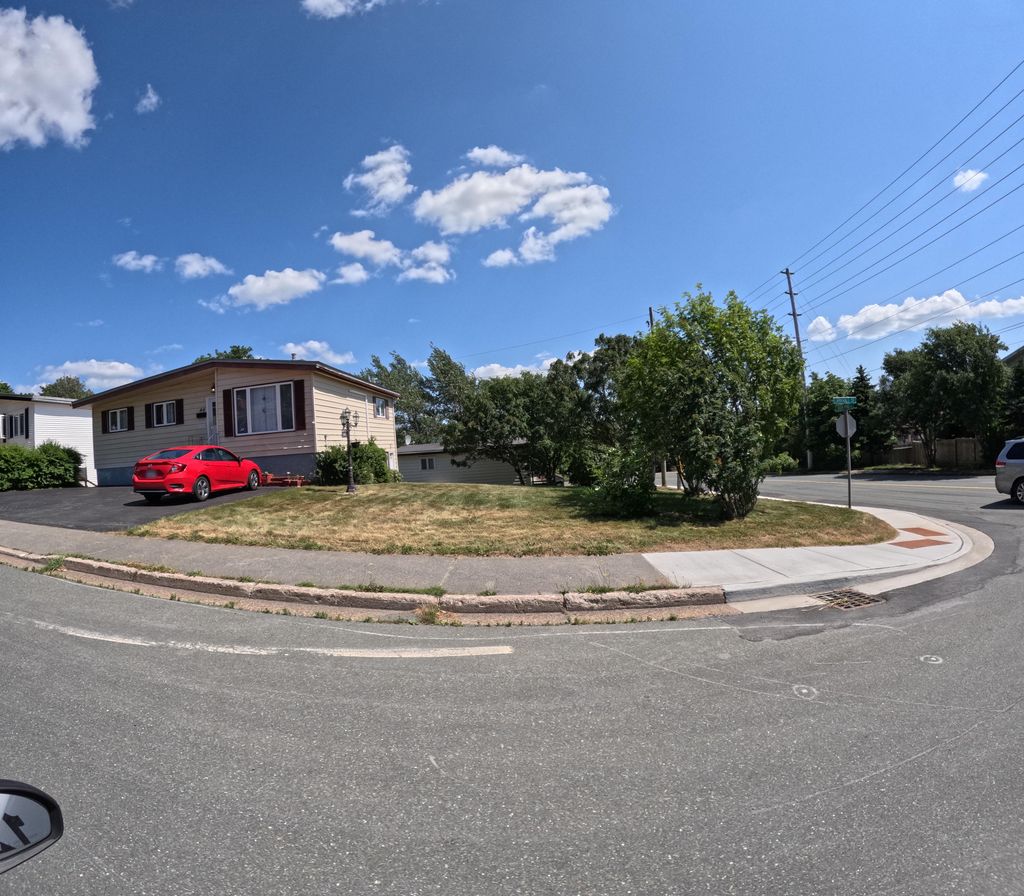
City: st_johns